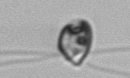
Label: flagellate_morphotype1